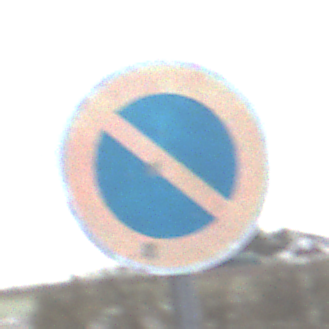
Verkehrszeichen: EingeschraenktesHalteverbot
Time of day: MorningAfternoon
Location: Outdoor (Suburban)
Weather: Overcast
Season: NotSpecified
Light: Natural